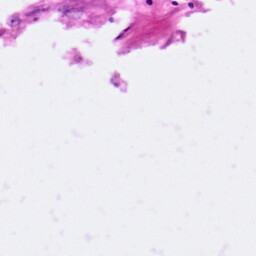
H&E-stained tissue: Pancreatic